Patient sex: M
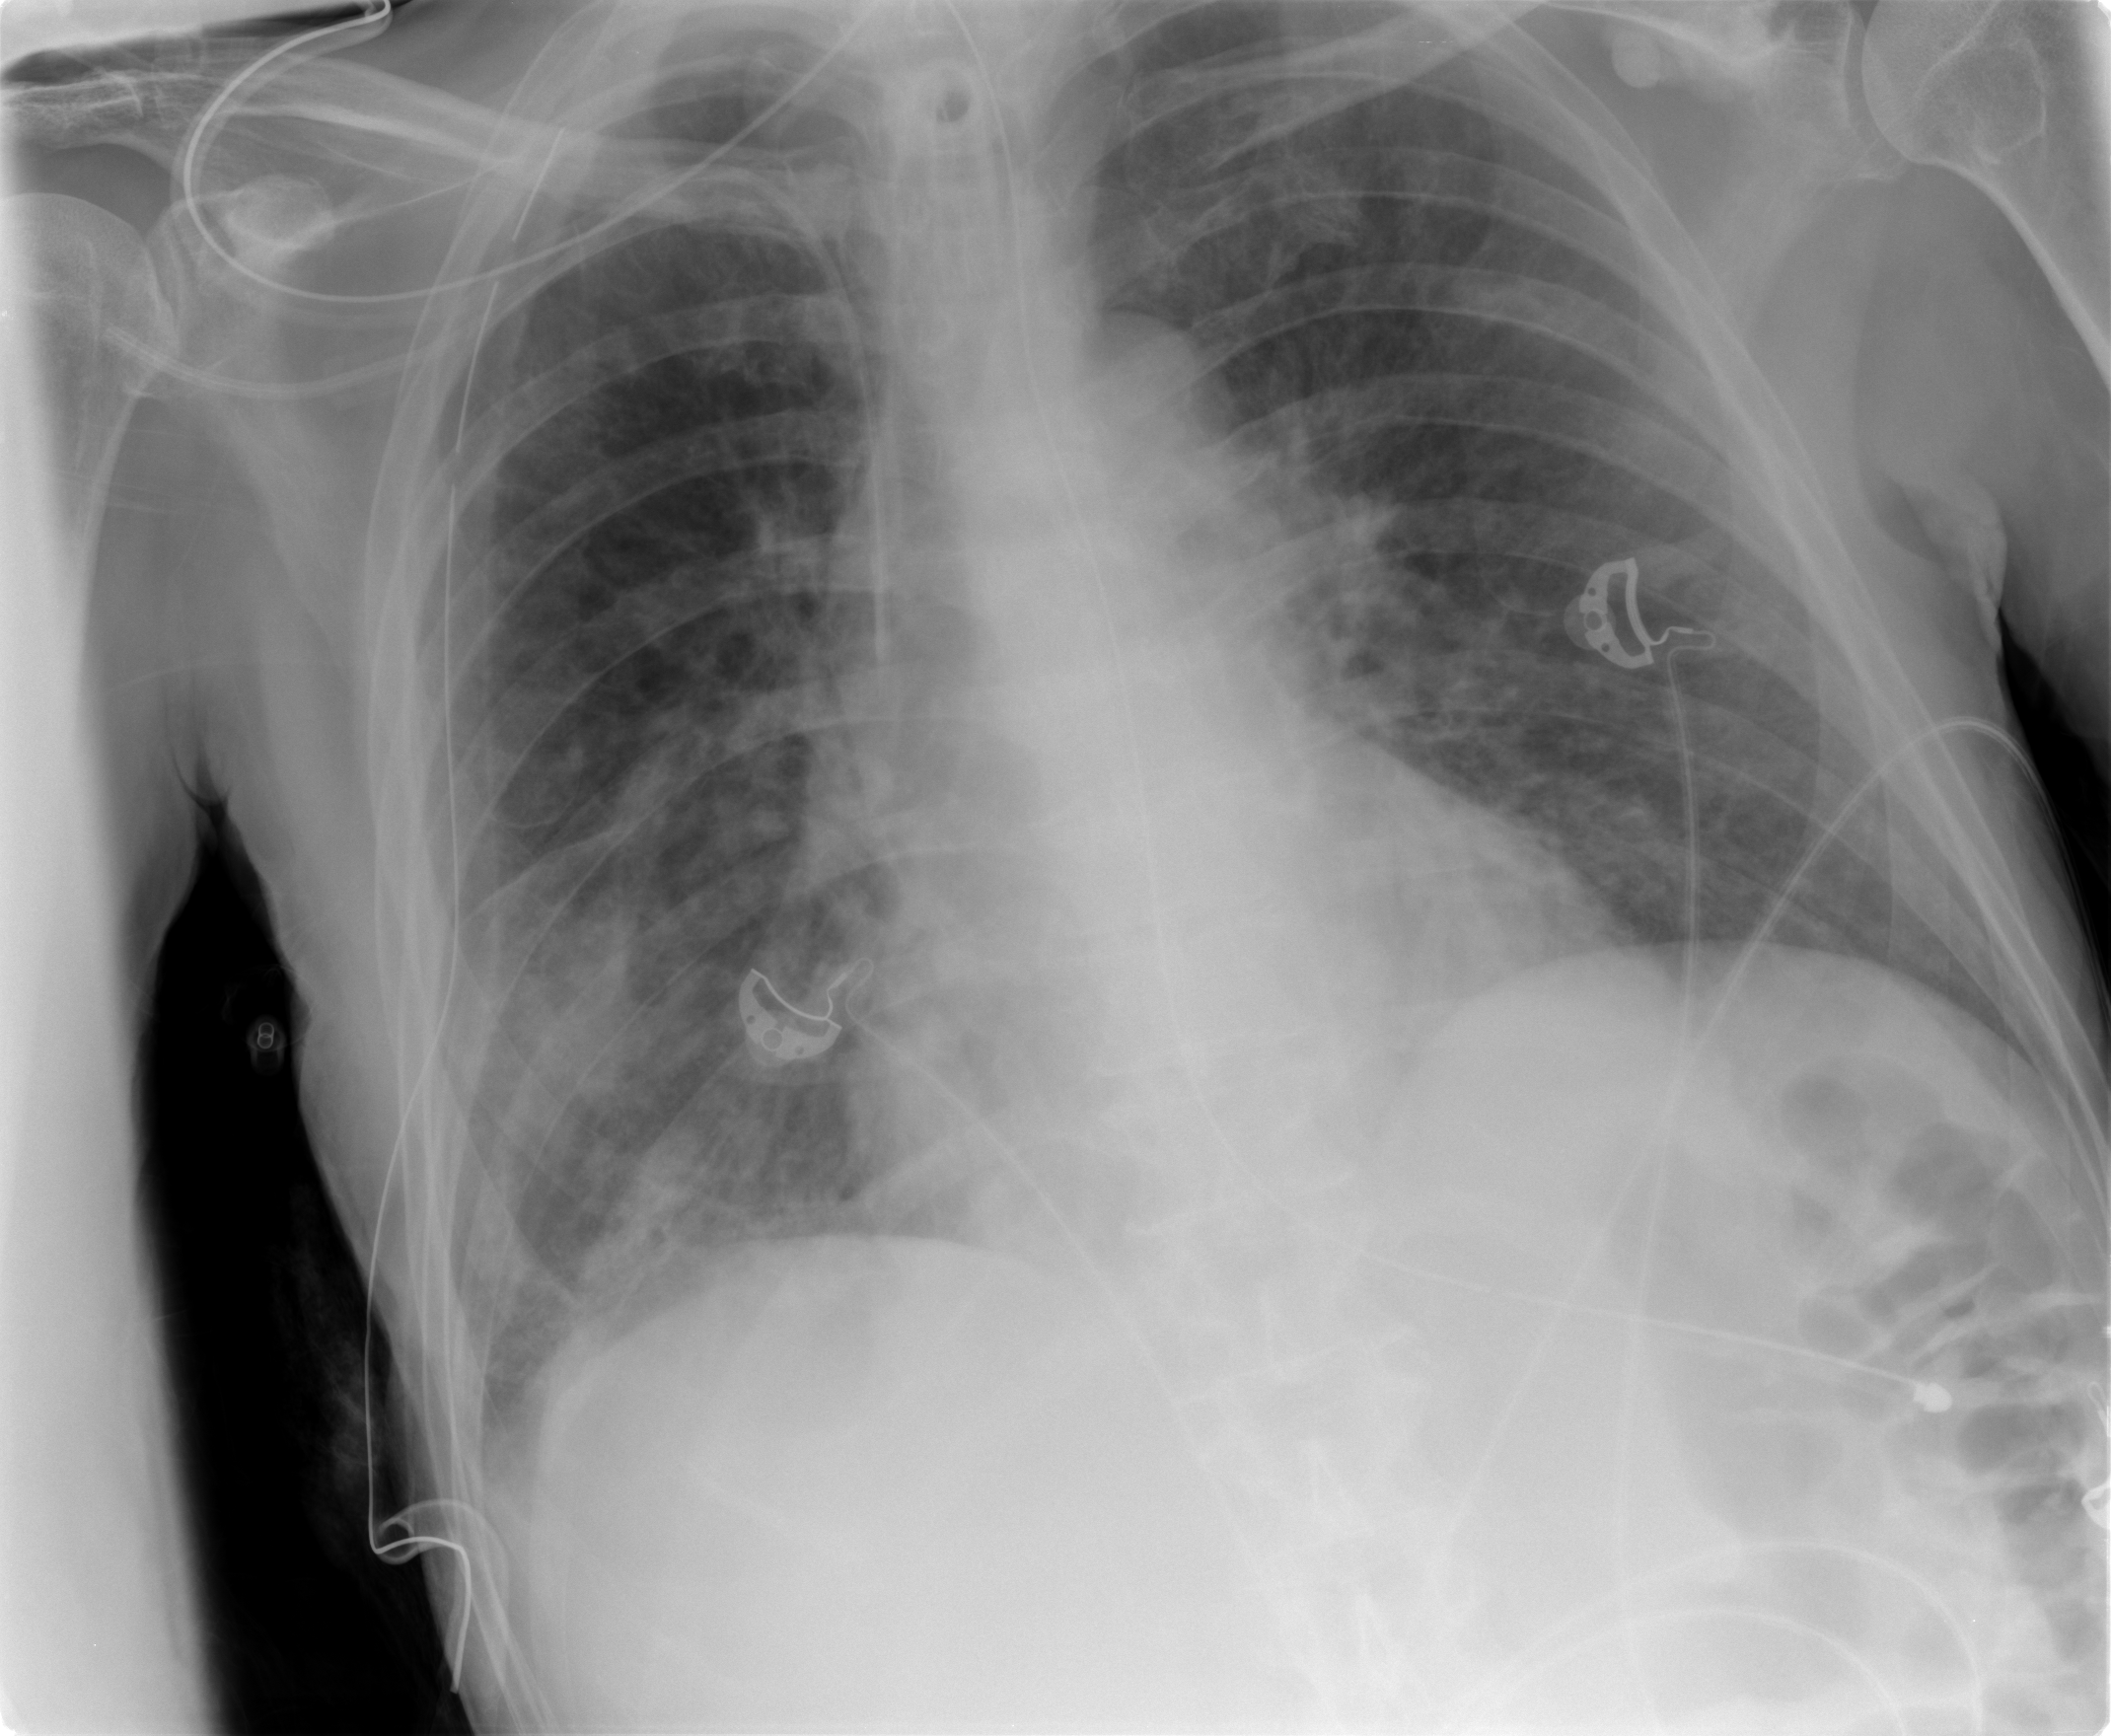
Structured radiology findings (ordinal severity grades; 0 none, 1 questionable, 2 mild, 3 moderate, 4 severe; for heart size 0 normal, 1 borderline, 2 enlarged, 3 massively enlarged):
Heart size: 0
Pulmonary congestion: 3
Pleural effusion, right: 0
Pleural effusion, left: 0
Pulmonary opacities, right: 2
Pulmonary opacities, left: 0
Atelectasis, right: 2
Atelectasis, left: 1